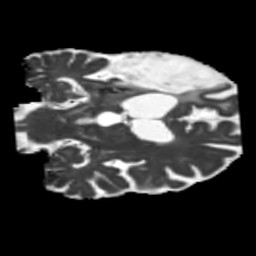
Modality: MD
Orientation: coronal
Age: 71
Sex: male
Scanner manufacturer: siemens
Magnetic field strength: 3 T
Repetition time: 5.25 s
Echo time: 0.08 s